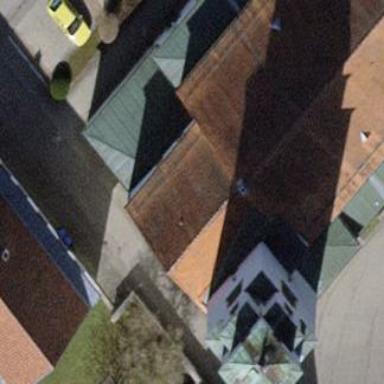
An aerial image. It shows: Bell tower that is part of building.